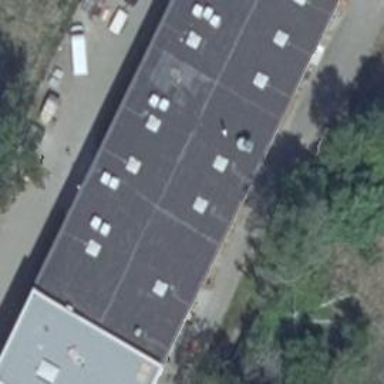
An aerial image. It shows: Industrial building.